Question: I am new at ruby on rails and backbone as well. I have an existing code in backbone and ruby which is working fine which creates some boards and one board have many lists and so on. I will provide code for that one also if needed. Now I am going to add some feature of categories like user can create and delete categories and each categories have many boards. Following data is displayed on browser from Database which is correct. I am not getting it properly why proper views are not displaying on browser.

Following is the code. Kindly suggest me some code changes so that it will work. It will be really appreciated. Thanks in advance.
> /app/assets/javascripts/collections/categories.js
'''
Kanban.Collections.Categories = Backbone.Collection.extend({
model: Kanban.Models.Category,
url: "/categories",
});
'''
> app/assets/javascripts/models/category.js
'''
Kanban.Models.Category = Backbone.RelationalModel.extend({
urlRoot: "/categories",
relations: [{
type: Backbone.HasMany,
key: "boards",
relatedModel: "Kanban.Models.Board",
collectionType: "Kanban.Collections.Boards",
reverseRelation: {
key: "category"
}
}]
});
'''
> app/assets/javascripts/views/categories/categories_index.js
'''
Kanban.Views.CategoriesIndex = Backbone.View.extend({
template: JST['categories/index'],
tagName: "section",
className: "categories-index",
events: {
"submit form.create_category": "createCategory"
},
initialize: function () {
var that = this;
that.collection.on("all", that.render, that);
},
render: function () {
var that = this;
var renderedContent = that.template({
categories: that.collection
});
that.$el.html(renderedContent);
console.log("categories ka render");
return that;
},
createCategory: function (event) {
event.defaultPrevented();
var that = this;
// get form attrs, reset form
var $form = $(event.target);
var attrs = $form.serializeJSON();
$form[0].reset();
var category = new Kanban.Models.Category();
// fail if no category name
if (!attrs.category.name) {
var $createContainer = $("div.create_category");
var $nameInput = that.$el.find("input.category_name");
$nameInput.hide();
$createContainer.effect("shake", {
distance: 9,
times: 2,
complete: function () {
$nameInput.show();
$nameInput.focus();
}
}, 350);
return false;
}
// save list
category.save(attrs.category, {
success: function (data) {
// category.get("users").add(Kanban.currentUser);
that.collection.add(category);
// keep focus on list input
that.$el.find("input.category_name").focus();
}
});
}
});
'''
> app/assets/javascripts/routers/main_routers.js
'''
Kanban.Routers.Main = Backbone.Router.extend({
initialize: function (options) {
this.$rootEl = options.$rootEl;
},
routes: {
"": "index",
"/login": "login",
"categories/:id": "showCategoryBoards",
"boards/:id": "showBoardLists"
//"boards/:id": "deleteBoard"
},
index: function () {
var that = this;
var categoriesIndex = new Kanban.Views.CategoriesIndex({
collection: Kanban.categories
});
that.$rootEl.html(categoriesIndex.render().$el);
},
//index: function () {
//var that = this;
//var boardsIndex = new Kanban.Views.BoardsIndex({
//collection: Kanban.boards
//});
//that.$rootEl.html(boardsIndex.render().$el);
//},
showCategoryBoards: function (id) {
var that = this;
var category = Kanban.categories.get(id);
var categoryShow = new Kanban.Views.BoardIndex({
model: category
});
that.$rootEl.html(categoryShow.render().$el);
},
showBoardLists: function (id) {
var that = this;
var board = Kanban.boards.get(id);
var boardShow = new Kanban.Views.BoardShow({
model: board
});
that.$rootEl.html(boardShow.render().$el);
}
});
'''
> app/assets/javascripts/kanban.js
'''
window.Kanban = {
Models: {},
Collections: {},
Views: {},
Routers: {},
initialize: function() {
var that = this;
that.$rootEl = $("#content");
Kanban.currentUser = new Kanban.Models.CurrentUser();
Kanban.currentUser.fetch({
success: function (response) {
// console.log("got user");
Kanban.category = new Kanban.Models.Category();
Kanban.category.fetch({
success: function (response) {
Kanban.boards = new Kanban.Collections.Boards();
Kanban.boards.fetch({
success: function (response) {
// console.log("got boards");
new Kanban.Routers.Main({ $rootEl: that.$rootEl });
Backbone.history.start();
}
});
},
error: function (response) {
// console.log("please log in");
}
});
}
});
}
};
$(document).ready(function(){
Kanban.initialize();
});
//BOARD DELETION METHOD... !
$(document).on("click", ".delete-icon", function() {
var board_id = $(this).parent().attr('id');
$.ajax({
url: "/api/boards/"+board_id,
type: 'DELETE',
success: function(result) {
$("#"+board_id).remove();
}
});
});
//LIST DELETION METHOD... !
$(document).on("click", ".list-delete-icon", function() {
var listId = $(this).parent().attr('id').replace(/list_/, '');
// alert(listId);
//var id = $("div").attr('id').replace(/button/, '');
$.ajax({
url: "/api/lists/"+listId,
type: 'DELETE',
success: function(result) {
alert("success!!!");
$("#list_"+listId).remove();
}
});
});
//card DELETION METHOD... !
'''
> app/assets/templates/categories/index.jst.ejs
'''
<header class="categories-index">
<span class=""></span>
<h2>My Categories</h2>
</header>
<div>
<ul class="nav pull-left navbar-nav">
<% categories.each(function (category) { %>
<li id="<%= category.id %>" class="boxes">
<a href="/#categories/<%= category.id %>">
<%= category.escape("title") %>
</a>
<div class="delete-icon">
<span class="glyphicon glyphicon-trash">
</div>
</li>
<% }); %>
<li class="boxes">
<p>Create New Category</p>
<form class="create_category" id="myform">
<input type="text"
id="customInput"
class="category_name"
name="category[title]"
placeholder="Category Name ..." />
<input type="text"
class="category_description"
name="category[description]"
placeholder="Category Description ..." />
<input type="submit" value="Create Category" />
</form>
</li>
</ul>
</div>
'''
> /app/controllers/categories_controller
'''
class CategoriesController < ApplicationController
# before_action :set_category, only: [:show, :edit, :update, :destroy]
respond_to :json
def index
@categories = Category.all
# respond_with(@categories)
# @categories = current_user.categories.includes(:boards)
end
def show
respond_with(@category)
end
def new
@category = Category.new
respond_with(@category)
end
def edit
end
def create
category = Category.new(params[:category])
if category.save
# board.members << current_user
render json: category, status: :ok
else
render json: category.errors, status: :unprocessable_entity
end
end
def update
@category.update(category_params)
respond_with(@category)
end
def destroy
@category.destroy
respond_with(@category)
end
private
def set_category
@category = Category.find(params[:id])
end
def category_params
params.require(:category).permit(:title, :description)
end
end
'''
> app/models
'''
class Category < ActiveRecord::Base
attr_accessible :title, :description
has_many :boards, dependent: :destroy
end
'''
> app/views/categories/index.rabl
'''
collection @categories
attributes :id, :title, :description
'''
> config/routes.rb
'''
Kanban::Application.routes.draw do
devise_for :users
resources :users
# root to: "categories#index"
root to: "root#index"
resource :root, only: [:index]
resources :categories
# resource :session, only: [:new, :create, :destroy]
#get "login" => "sessions#new"
# get "logout" => "sessions#destroy"
# resources :users, only: [:show]
namespace :api do
resources :users, only: [:show] do
collection do
get :current
end
end
resources :boards, only: [:index, :show, :create, :update, :destroy]
resources :lists , except: [:edit] do
collection do
post :sort
end
end
resources :cards, except: [:edit] do
collection do
post :sort
end
end
resources :card_comments, only: [:index, :create, :destroy]
end
end
'''
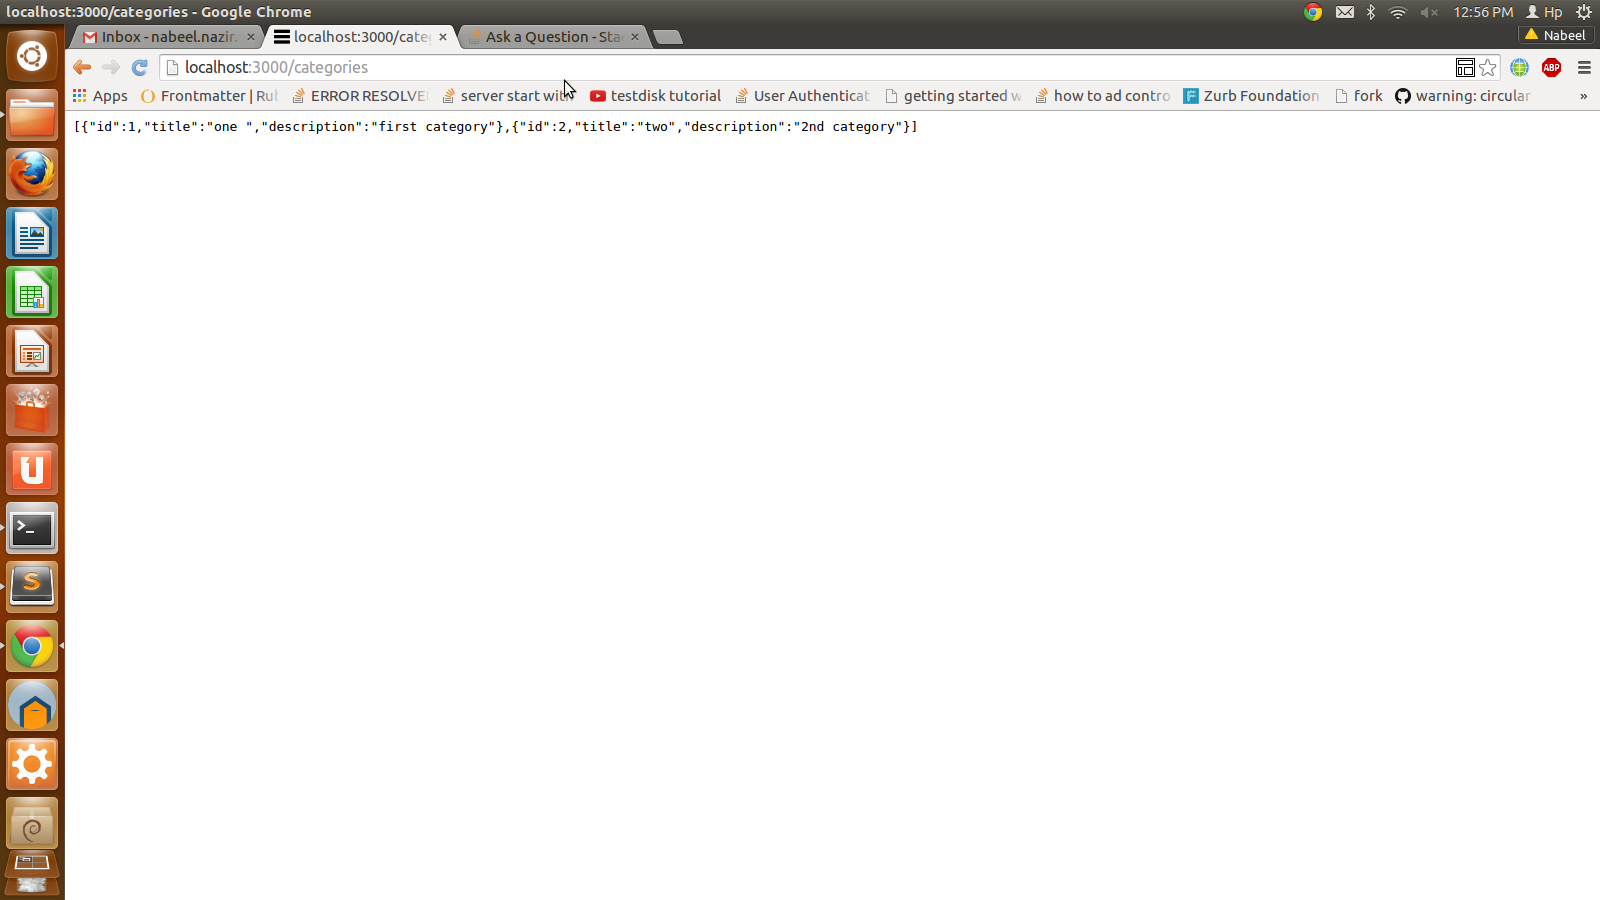
Answer: you're trying to initialize a "collection" instead of a "model" in your file:
'''
initialize: function () {
var that = this;
that.collection.on("all", that.render, that);
'''
which is being called from your Route file calling constructor with .
'''
index: function () {
var that = this;
var categoriesIndex = new Kanban.Views.CategoriesIndex({
collection: Kanban.categories,
});
that.$rootEl.html(categoriesIndex.render().$el);
},
'''
so, see your file
it should be:
'''
Kanban.categories = new Kanban.Collections.Categories();
Kanban.categories.fetch({
'''